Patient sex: M
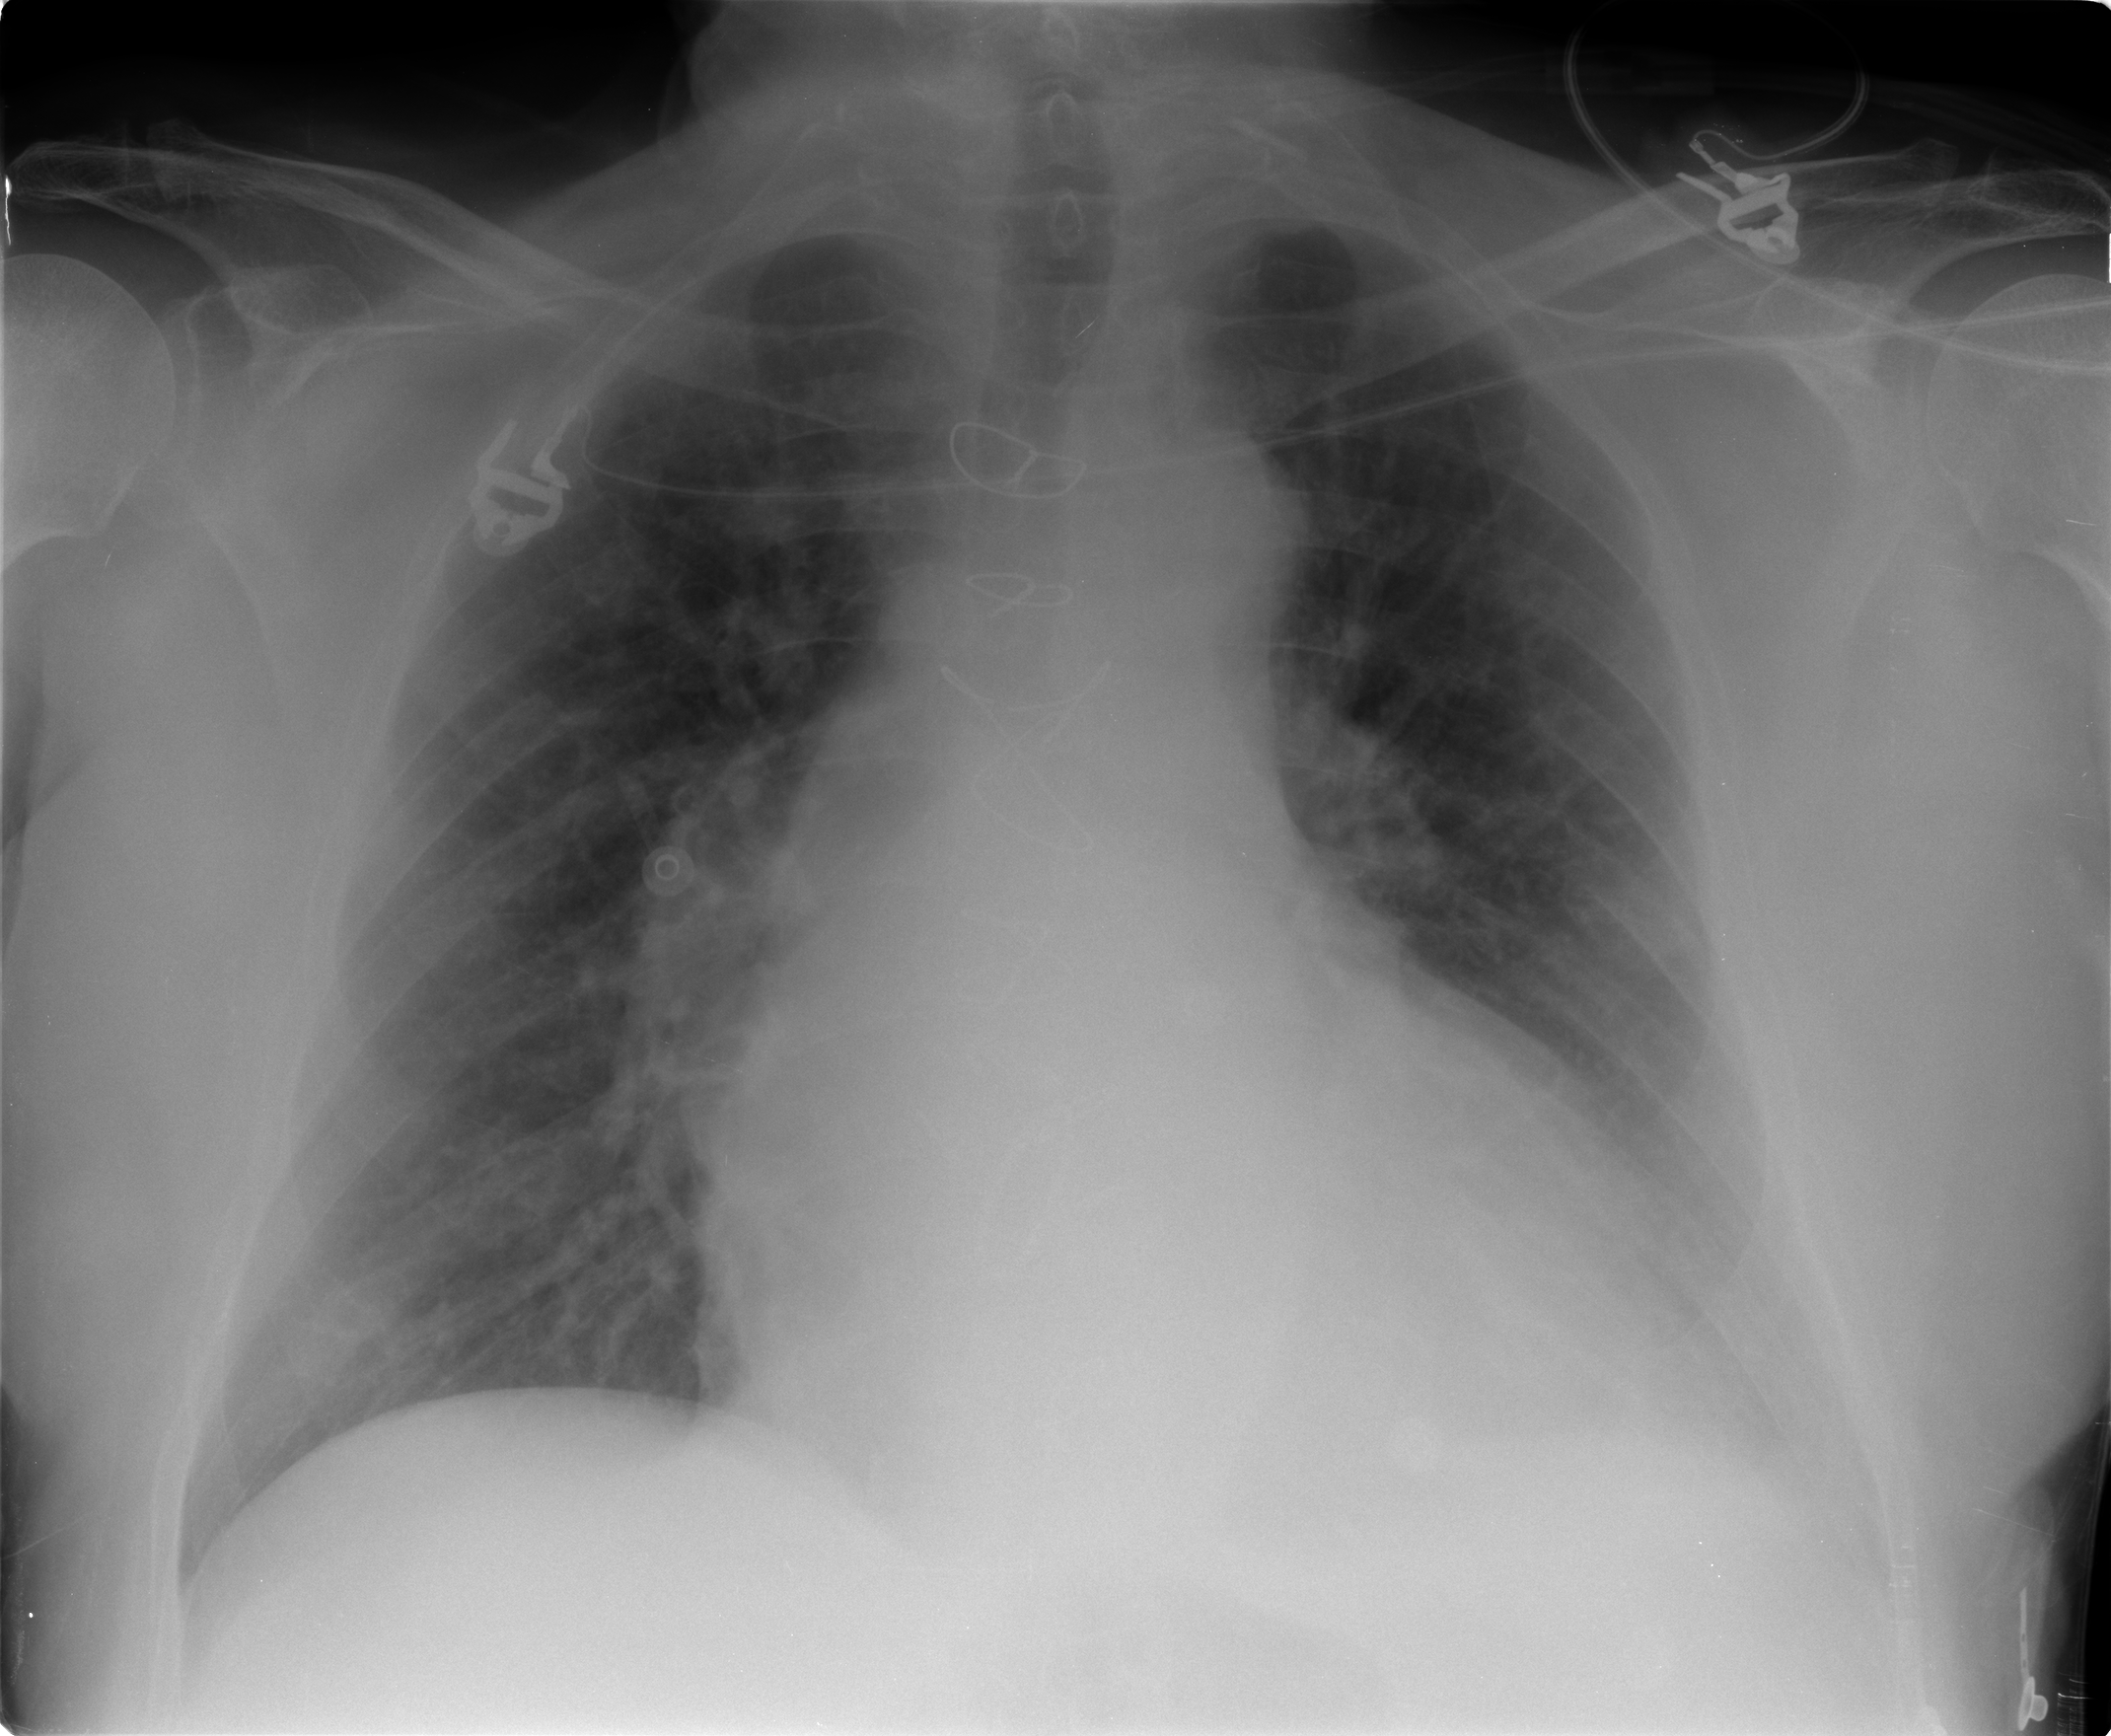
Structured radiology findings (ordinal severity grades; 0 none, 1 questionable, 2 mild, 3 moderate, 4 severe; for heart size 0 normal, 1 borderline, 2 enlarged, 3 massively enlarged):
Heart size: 2
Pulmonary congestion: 2
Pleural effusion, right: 0
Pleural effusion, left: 2
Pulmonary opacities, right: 0
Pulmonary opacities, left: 0
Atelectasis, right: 0
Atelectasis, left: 2